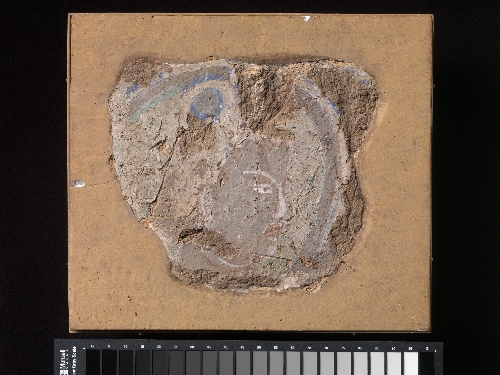
Date: ca. 6th–7th century
Object type: Wall painting
Classification: Paintings
Medium: Pigments on mud plaster
Culture: China (Xinjiang Uyghur Autonomous Region)
Period: Kizil kingdom
Dimensions: 6 x 6 3/4 in. (15.2 x 17.1 cm)
Department: Asian Art
Credit line: Rogers Fund, 1944
Accession year: 1944
Repository: Metropolitan Museum of Art, New York, NY
Tags: Buddhism|Heads